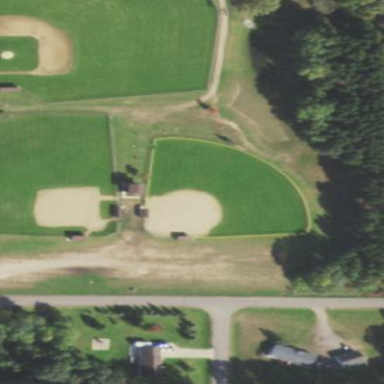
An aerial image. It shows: Baseball pitch for leisure land.